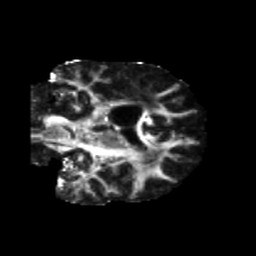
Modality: FA
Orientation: coronal
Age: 69
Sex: female
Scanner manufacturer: siemens
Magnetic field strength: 3 T
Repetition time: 5.25 s
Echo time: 0.08 s